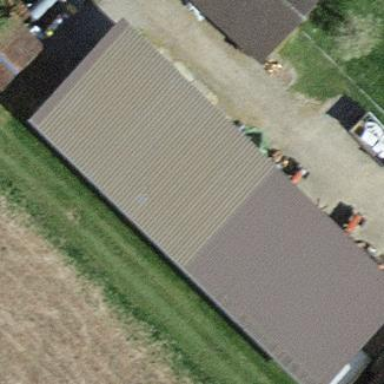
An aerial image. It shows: Shed building.